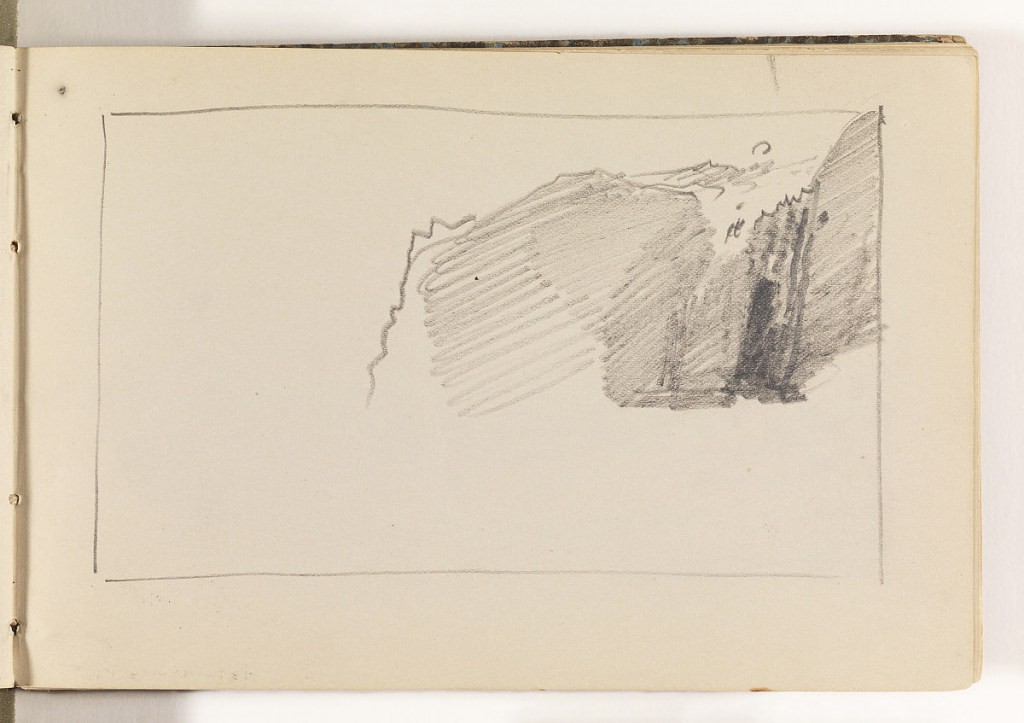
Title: Unfinished Cliff Study
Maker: William Trost Richards, American, 1833–1905
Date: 1870–85
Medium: Graphite on cream wove paper, bound
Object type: Sketchbook folio
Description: Border box with quick, unfinished study of cliffs at right.